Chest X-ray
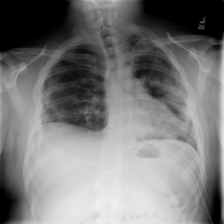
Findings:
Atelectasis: positive
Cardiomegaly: negative
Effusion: negative
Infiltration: negative
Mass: negative
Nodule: negative
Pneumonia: negative
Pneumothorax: negative
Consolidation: negative
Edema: negative
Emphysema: negative
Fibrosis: negative
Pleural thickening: negative
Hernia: negative